Question: I'm using Ext GWT 2.2.5 in my application.
I want to ask you, is it possible to create DatePicker which can be collapsed and expanded by user click using default framework tools?
Please, see an example below:

I can not find something like this in the Ext GWT Explorer Demo.
Please, see: <URL>
Thanks, Evgeniy
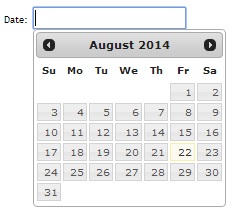
Answer: Finally I created DateAndTimeField class, please see:
'''
public class DateAndTimeField extends LayoutContainer {
public static final String DATE_FORMAT = "MM/dd/yyyy";
public static final String TIME_AND_DATE_FORMAT = "MM/dd/yyyy HH:mm";
public static final String DATE_REGEX = "^\d{4}/\d{2}/\d{2}$";
public static final String TIME_REGEX = "^\d{2}:\d{2}$";
private TextField<String> dateText;
private TextField<String> timeTextField;
public DateAndTimeField() {
TableLayout tableLayout = new TableLayout();
tableLayout.setColumns(4);
tableLayout.setCellSpacing(5);
this.setLayout(tableLayout);
this.add(new Label("Date: "));
this.add(getDateTextField());
final DatePicker datePicker = getDatePicker();
this.add(getDatePickerButton(datePicker));
this.add(datePicker);
this.add(new Label("Time: "));
this.add(getTimeTextField());
this.add(timeTextField);
}
private TextField<String> getTimeTextField() {
if (timeTextField == null) {
timeTextField = new TextField<String>();
timeTextField.setEmptyText("HH:mm");
timeTextField.setEnabled(false);
timeTextField.setWidth(100);
timeTextField.setValidator(new Validator() {
@Override
public String validate(Field<?> field, String value) {
return value.matches(TIME_REGEX) ? null : "not a valid value";
}
});
}
return timeTextField;
}
private DatePicker getDatePicker() {
final DatePicker datePicker = new DatePicker();
datePicker.addListener(Events.Select, new Listener<ComponentEvent>() {
public void handleEvent(ComponentEvent be) {
String date = DateTimeFormat.getFormat(DATE_FORMAT).format(datePicker.getValue());
dateText.setValue(date);
datePicker.hide();
timeTextField.setEnabled(true);
}
});
datePicker.hide();
return datePicker;
}
private Button getDatePickerButton(final DatePicker datePicker) {
Button button = new Button();
button.addSelectionListener(new SelectionListener<ButtonEvent>() {
@Override
public void componentSelected(ButtonEvent buttonEvent) {
if (datePicker.isVisible()) {
datePicker.hide();
} else {
datePicker.show();
}
}
});
button.setIcon(GXT.IMAGES.grid_groupBy());
return button;
}
private TextField<String> getDateTextField() {
if (dateText == null) {
dateText = new TextField<String>();
dateText.setWidth(100);
dateText.setReadOnly(true);
dateText.setEmptyText(DATE_FORMAT);
}
return dateText;
}
public Date getSelectedDate() {
if (getDateTextField().getValue().matches(DATE_REGEX)) {
StringBuilder dateAndTimeText = new StringBuilder(dateText.getValue());
if (timeTextField.getValue().matches(TIME_REGEX)) {
dateAndTimeText.append(" ").append(timeTextField.getValue());
}
return DateTimeFormat.getFormat(TIME_AND_DATE_FORMAT).parse(dateAndTimeText.toString());
} else {
return null;
}
}
public void reset() {
getDateTextField().clear();
getTimeTextField().clear();
getDatePicker().hide();
getTimeTextField().setEnabled(false);
}
'''
}